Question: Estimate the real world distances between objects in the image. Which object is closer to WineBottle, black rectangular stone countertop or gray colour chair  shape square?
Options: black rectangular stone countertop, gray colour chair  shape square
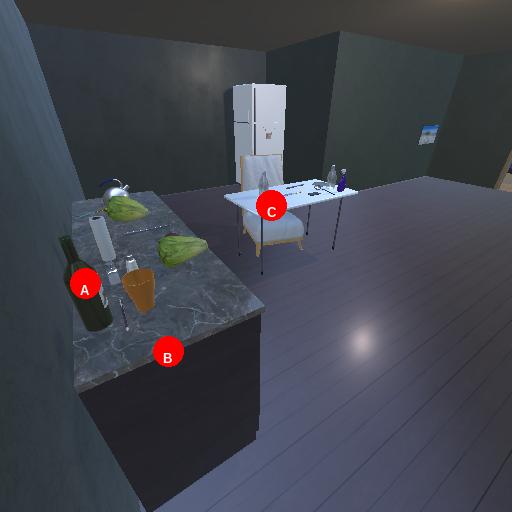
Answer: black rectangular stone countertop